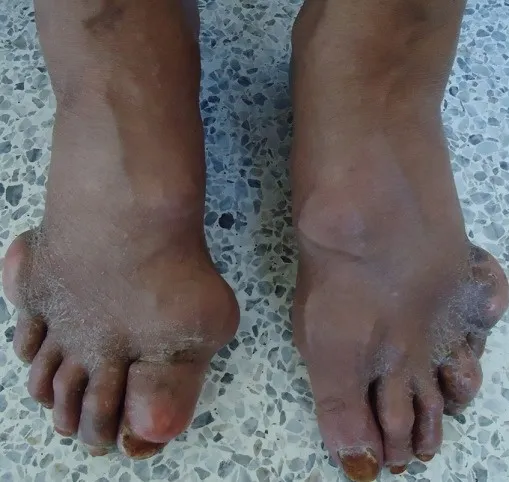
Large tophi over bilateral feet.
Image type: medical_photograph (skin_photograph)